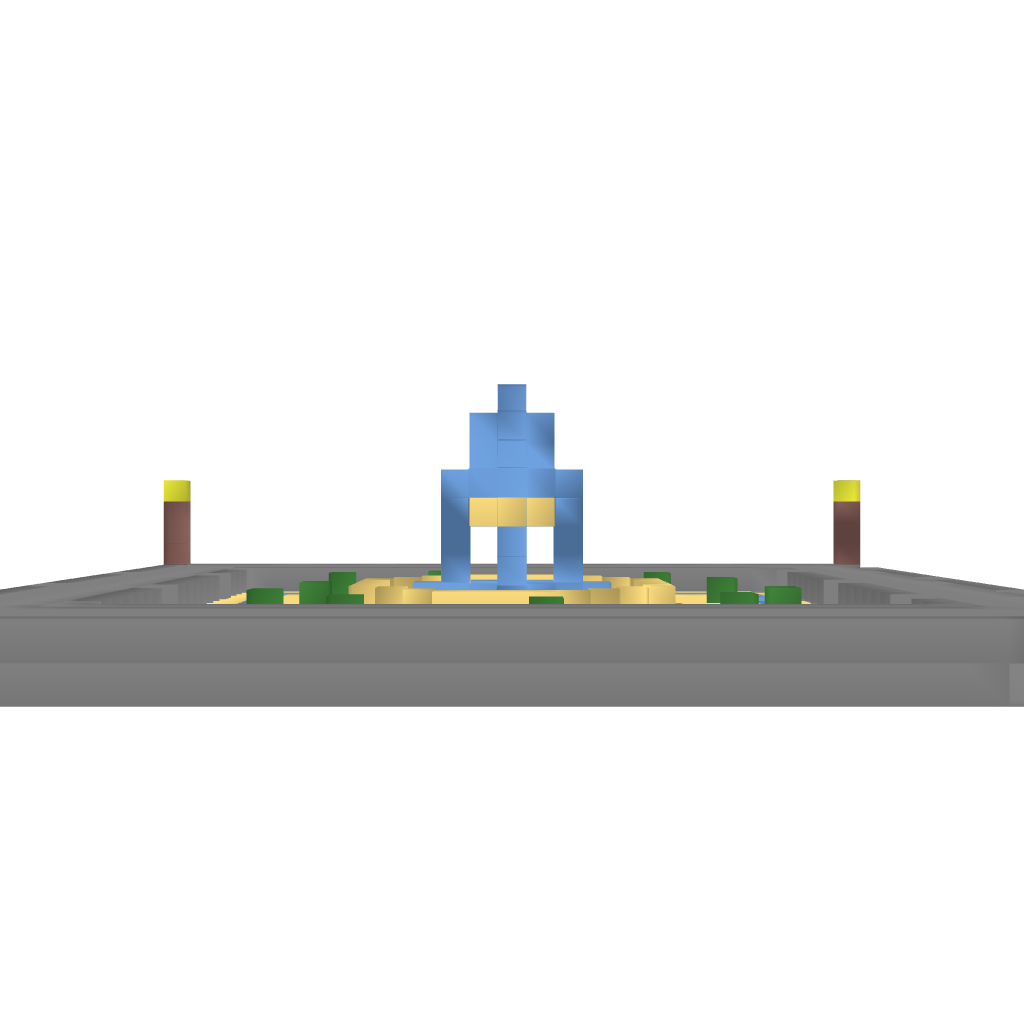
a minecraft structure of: Fountain good quality